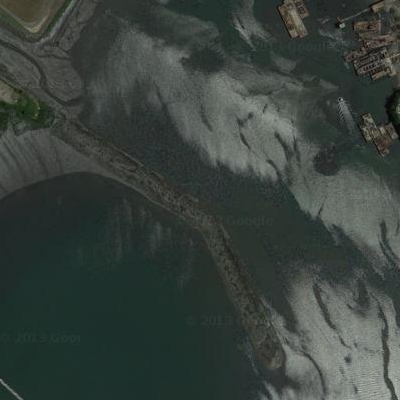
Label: RiverLake